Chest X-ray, PA view. Patient: 73 years old, sex M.
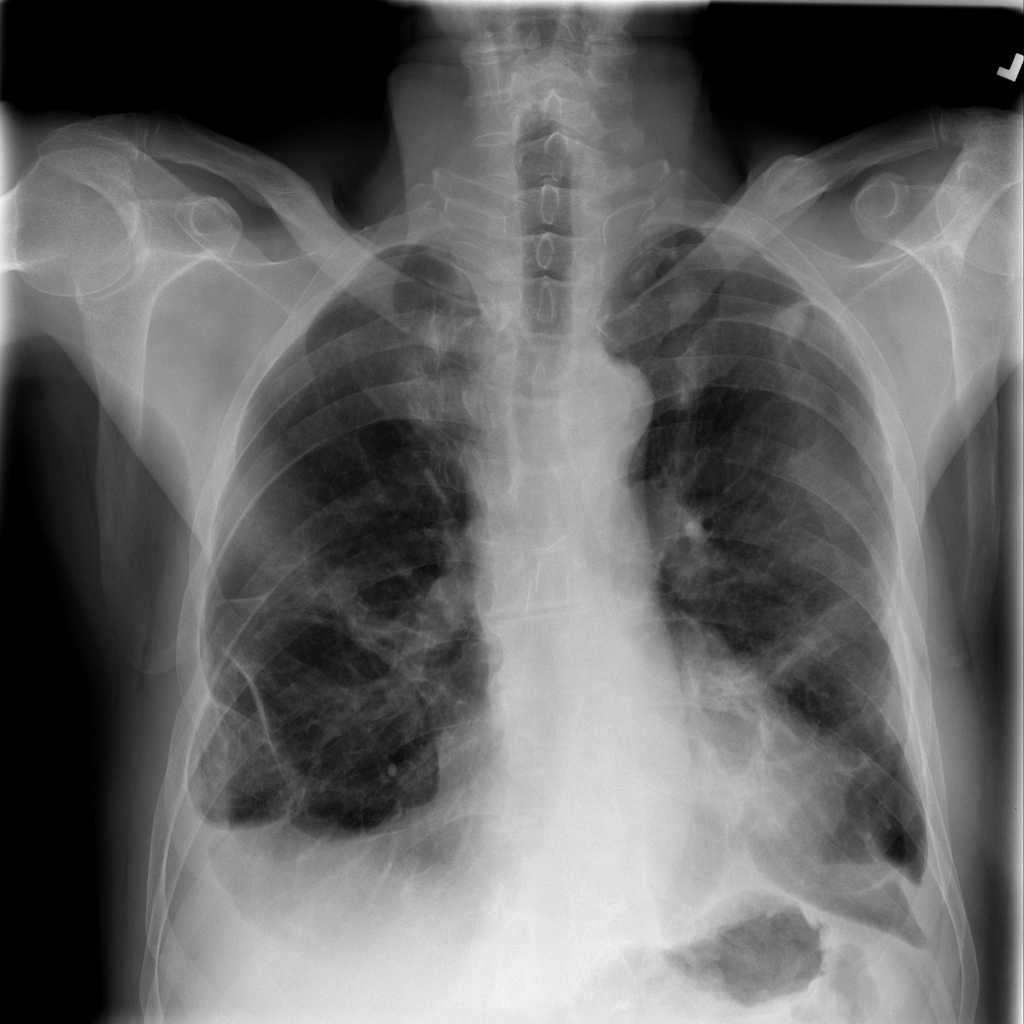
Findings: No Finding